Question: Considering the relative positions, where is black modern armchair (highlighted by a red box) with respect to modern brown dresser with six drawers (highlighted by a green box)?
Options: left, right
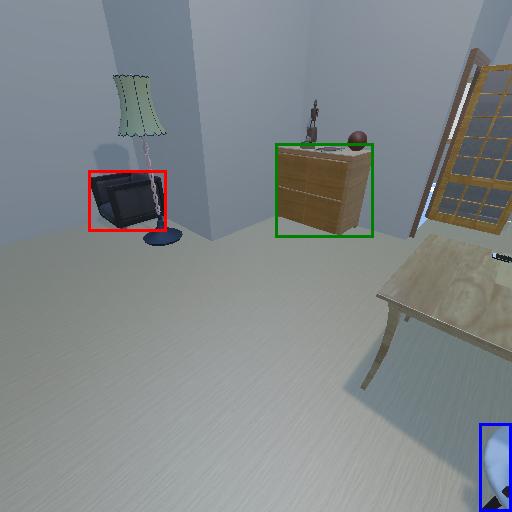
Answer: left